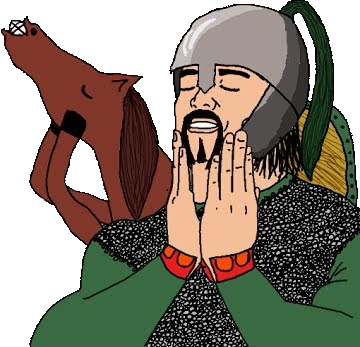
Label: 5_Feels_Good